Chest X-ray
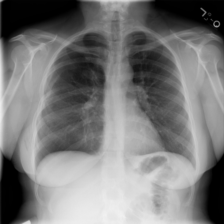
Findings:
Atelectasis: negative
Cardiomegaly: negative
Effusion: negative
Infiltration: negative
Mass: negative
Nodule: negative
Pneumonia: negative
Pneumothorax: negative
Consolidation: negative
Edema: negative
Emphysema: negative
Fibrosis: negative
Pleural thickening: negative
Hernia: negative